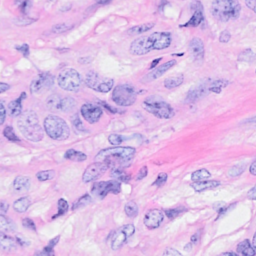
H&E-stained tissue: Breast